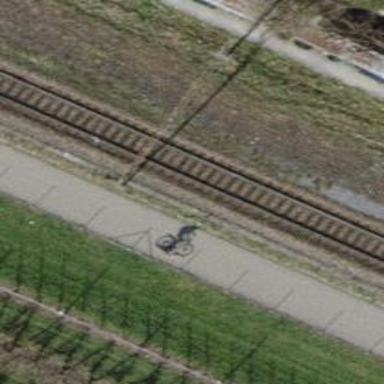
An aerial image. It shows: Solitary milestone along the railway.